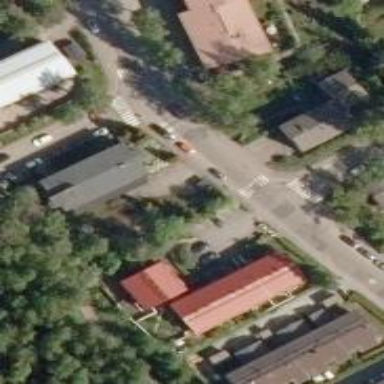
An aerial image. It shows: Uncontrolled road crossing.